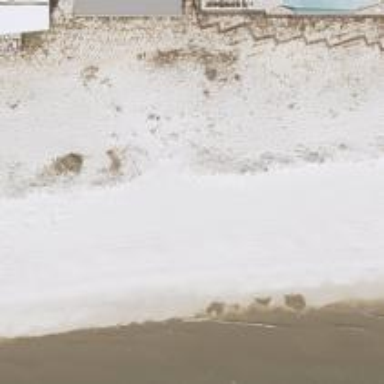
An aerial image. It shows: Lifeguard station.